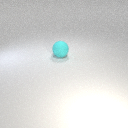
large cyan rubber sphere